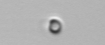
Label: nanoplankton_mix